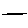
Label: line